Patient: sex M, age 47
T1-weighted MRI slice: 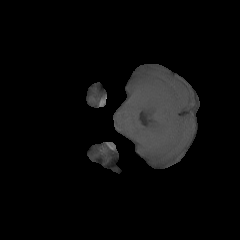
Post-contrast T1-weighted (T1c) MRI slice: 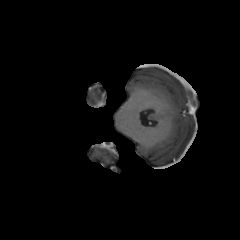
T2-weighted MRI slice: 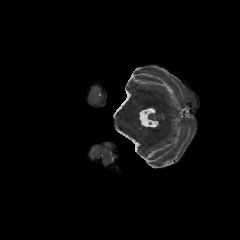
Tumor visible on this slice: no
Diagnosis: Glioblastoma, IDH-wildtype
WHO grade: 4